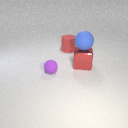
large red metal cube to the right of small purple rubber sphere